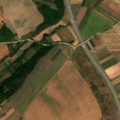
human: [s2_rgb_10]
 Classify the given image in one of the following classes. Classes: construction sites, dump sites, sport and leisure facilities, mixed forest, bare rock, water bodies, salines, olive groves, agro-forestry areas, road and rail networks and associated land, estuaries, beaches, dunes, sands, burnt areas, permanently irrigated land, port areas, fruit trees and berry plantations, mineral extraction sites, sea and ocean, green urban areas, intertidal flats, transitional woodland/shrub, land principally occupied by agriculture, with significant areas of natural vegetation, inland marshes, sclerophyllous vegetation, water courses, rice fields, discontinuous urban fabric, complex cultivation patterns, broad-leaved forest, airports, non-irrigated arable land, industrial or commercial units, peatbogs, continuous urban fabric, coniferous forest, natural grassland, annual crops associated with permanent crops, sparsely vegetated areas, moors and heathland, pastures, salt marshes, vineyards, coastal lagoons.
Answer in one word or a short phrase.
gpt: non-irrigated arable land, complex cultivation patterns, land principally occupied by agriculture, with significant areas of natural vegetation, transitional woodland/shrub